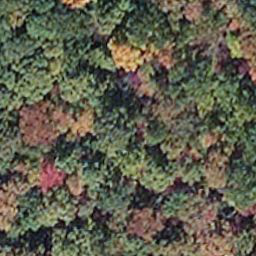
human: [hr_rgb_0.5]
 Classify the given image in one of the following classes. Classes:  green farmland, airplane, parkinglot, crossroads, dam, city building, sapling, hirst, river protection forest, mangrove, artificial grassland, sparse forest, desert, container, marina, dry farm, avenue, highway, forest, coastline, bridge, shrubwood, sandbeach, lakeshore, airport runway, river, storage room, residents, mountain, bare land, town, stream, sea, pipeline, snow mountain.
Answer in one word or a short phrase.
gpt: mangrove